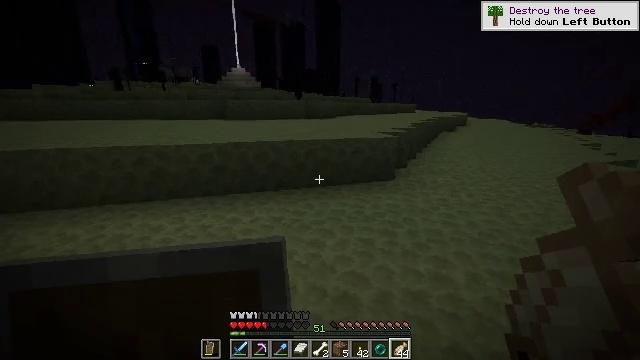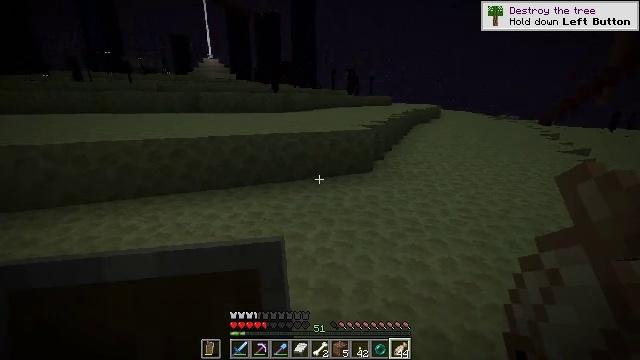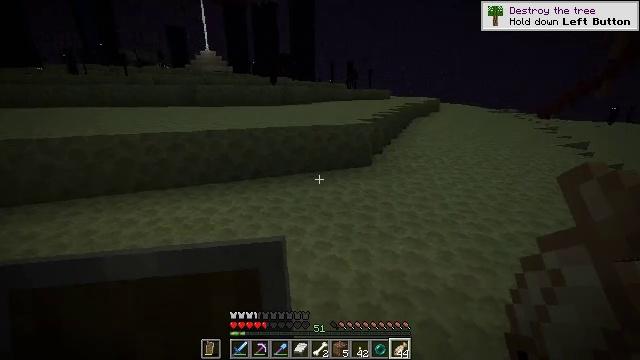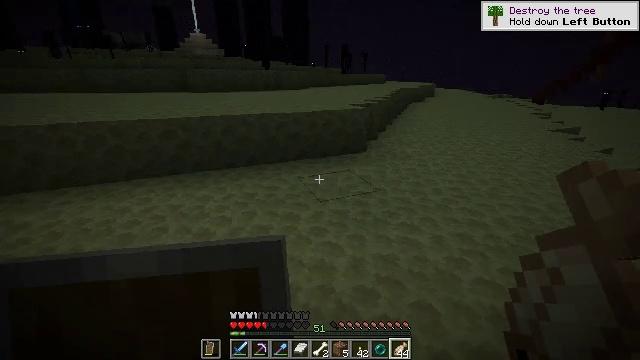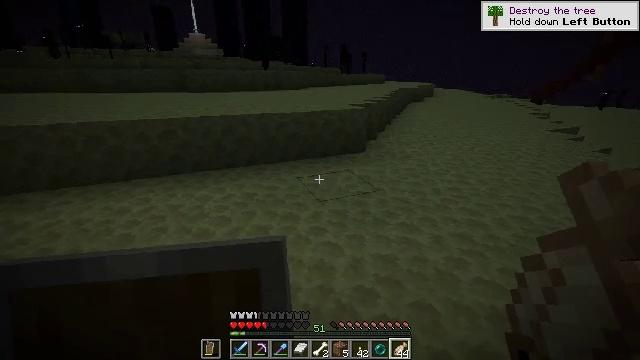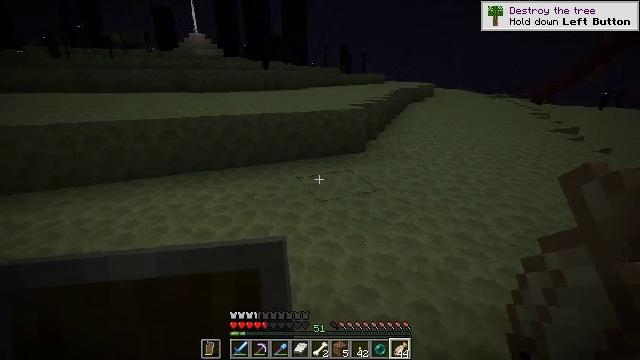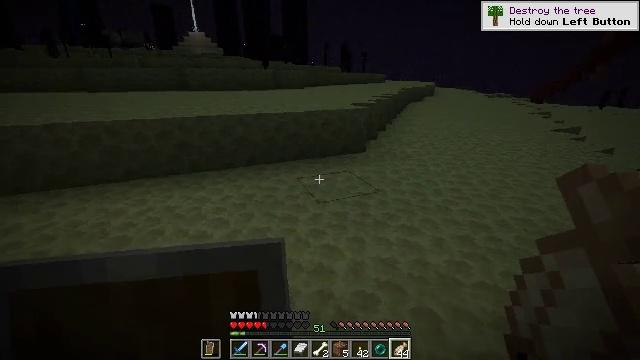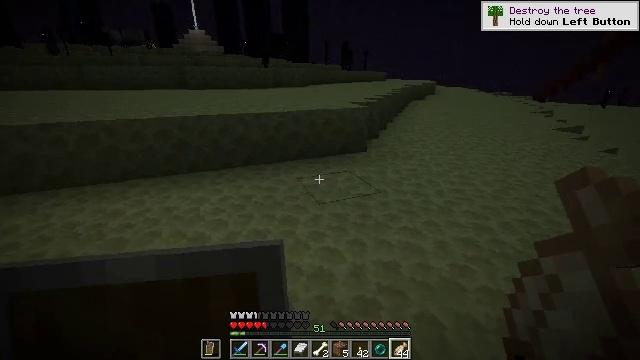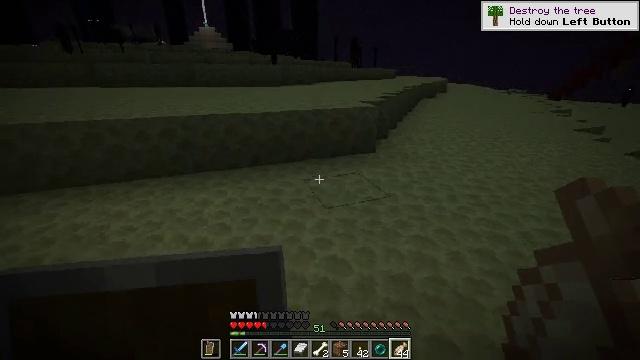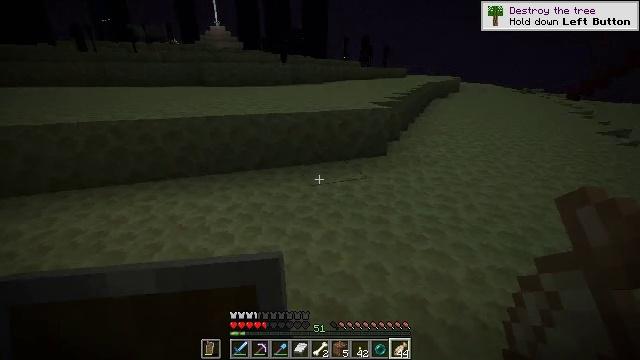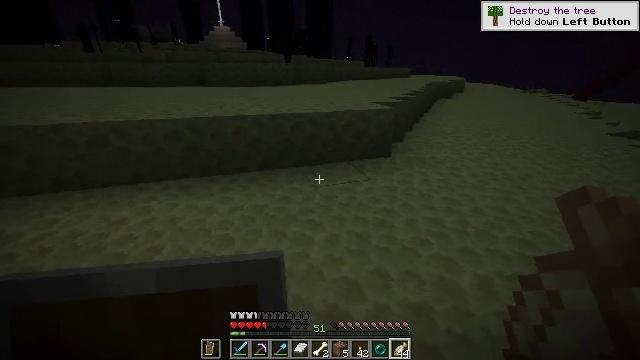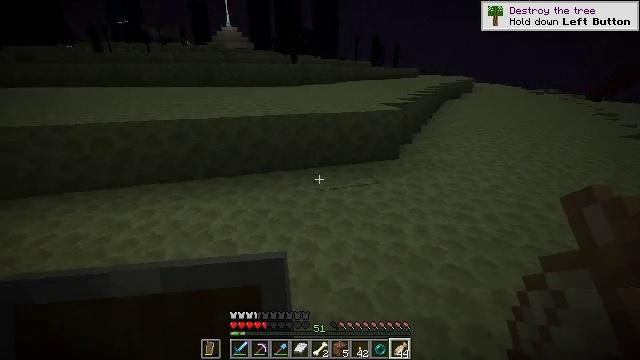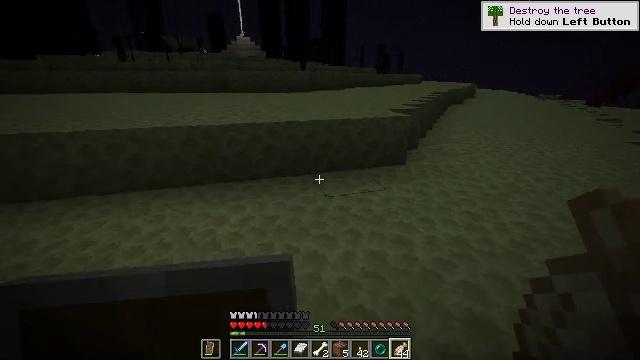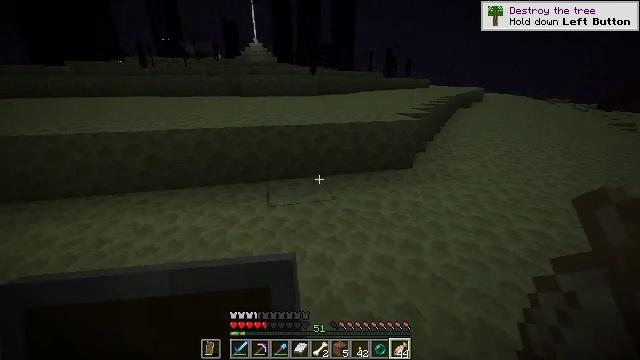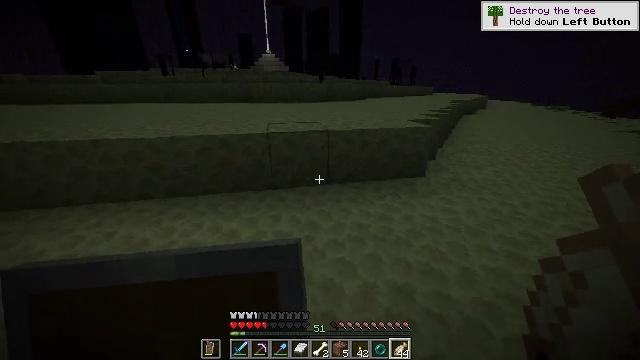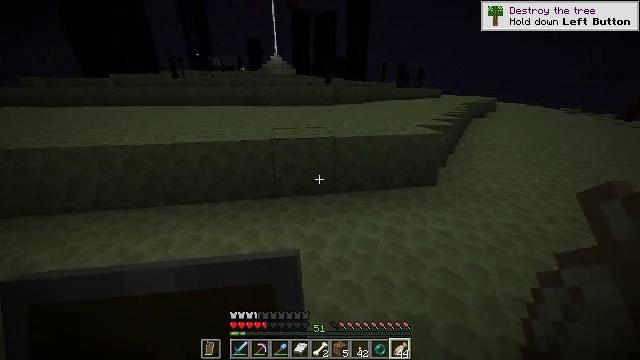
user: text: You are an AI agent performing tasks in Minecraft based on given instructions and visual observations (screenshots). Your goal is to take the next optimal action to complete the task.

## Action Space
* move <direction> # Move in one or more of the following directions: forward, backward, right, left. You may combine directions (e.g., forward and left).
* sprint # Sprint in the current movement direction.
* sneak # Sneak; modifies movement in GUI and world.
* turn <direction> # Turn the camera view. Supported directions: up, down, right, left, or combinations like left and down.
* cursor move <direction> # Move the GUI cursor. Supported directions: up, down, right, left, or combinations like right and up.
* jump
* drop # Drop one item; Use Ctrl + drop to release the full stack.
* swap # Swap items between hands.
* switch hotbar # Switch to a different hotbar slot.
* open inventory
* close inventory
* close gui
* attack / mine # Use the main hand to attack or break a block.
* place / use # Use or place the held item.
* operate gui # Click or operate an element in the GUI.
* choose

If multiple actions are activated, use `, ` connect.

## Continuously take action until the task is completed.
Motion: motion action
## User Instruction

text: Extract end stone with a pickaxe.
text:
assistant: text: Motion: turn right and down, close inventory
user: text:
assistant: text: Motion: turn down
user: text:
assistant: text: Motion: turn right and down
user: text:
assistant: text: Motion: no_op
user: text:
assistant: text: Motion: no_op
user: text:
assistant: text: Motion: move forward
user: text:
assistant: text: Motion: move forward
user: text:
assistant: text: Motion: move forward, turn left
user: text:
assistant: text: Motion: turn left
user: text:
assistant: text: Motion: no_op
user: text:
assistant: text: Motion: move forward, turn left
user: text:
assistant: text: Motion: move forward, turn left
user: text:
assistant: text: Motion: move forward, turn left
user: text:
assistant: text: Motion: move forward, turn left
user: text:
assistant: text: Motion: move forward, turn left
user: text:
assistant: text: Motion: move forward
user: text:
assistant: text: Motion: move forward
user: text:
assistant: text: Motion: move forward
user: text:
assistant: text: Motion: move forward
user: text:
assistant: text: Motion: move forward
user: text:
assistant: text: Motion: move forward, turn left, jump
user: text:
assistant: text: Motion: move forward, jump
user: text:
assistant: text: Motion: move forward, jump
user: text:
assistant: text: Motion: move forward, jump
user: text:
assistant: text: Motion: move forward, jump
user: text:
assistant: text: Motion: move forward, jump
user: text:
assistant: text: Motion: move forward, jump
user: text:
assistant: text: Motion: move forward, jump
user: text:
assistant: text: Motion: move forward
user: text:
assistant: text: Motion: move forward